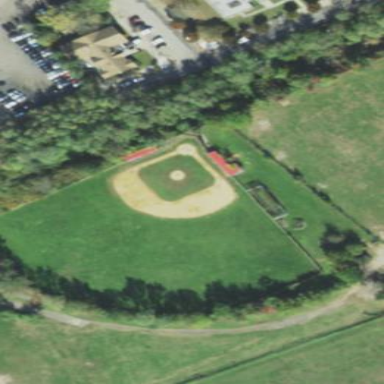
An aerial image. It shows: Grass pitch used for baseball.